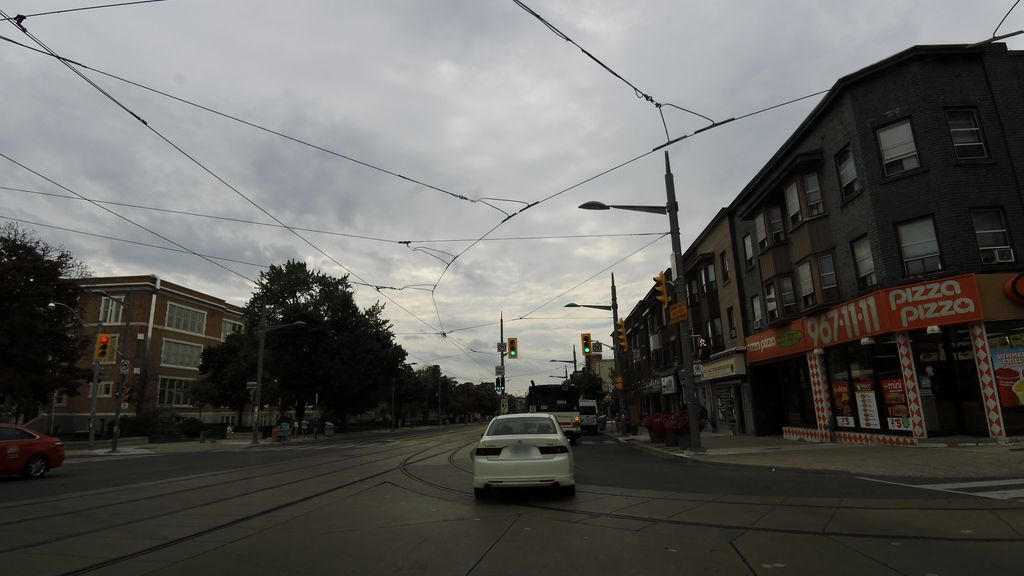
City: toronto